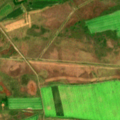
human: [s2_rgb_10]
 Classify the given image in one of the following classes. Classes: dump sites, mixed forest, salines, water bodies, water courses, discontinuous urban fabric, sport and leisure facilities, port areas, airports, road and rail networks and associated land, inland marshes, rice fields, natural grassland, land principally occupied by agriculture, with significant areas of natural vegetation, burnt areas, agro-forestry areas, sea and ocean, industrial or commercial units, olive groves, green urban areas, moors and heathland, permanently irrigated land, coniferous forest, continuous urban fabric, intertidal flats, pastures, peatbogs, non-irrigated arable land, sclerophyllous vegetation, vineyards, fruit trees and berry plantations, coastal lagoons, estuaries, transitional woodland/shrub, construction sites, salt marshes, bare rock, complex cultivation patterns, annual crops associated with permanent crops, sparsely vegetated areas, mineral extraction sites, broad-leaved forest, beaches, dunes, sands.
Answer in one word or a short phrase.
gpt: non-irrigated arable land, complex cultivation patterns, natural grassland